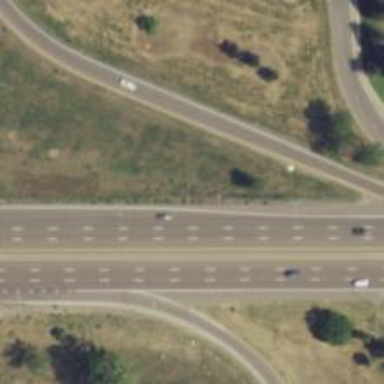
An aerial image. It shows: Asphalt motorway.